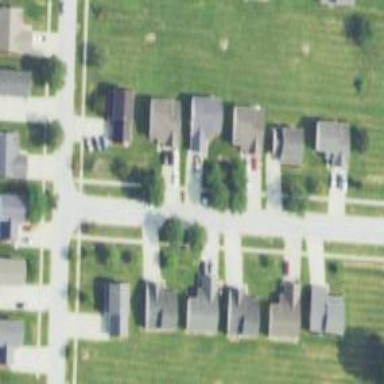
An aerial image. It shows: Neighborhood.